Question: I am using eclipse's XML editor to edit a DocBook file.
I don't want the '<ns:', I just want '<callout'.
How to prevent this?

Did some searches, but eclipse's documentation is really poor.
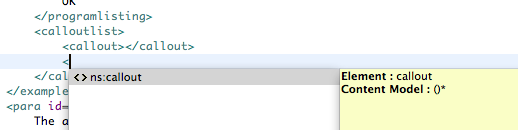
Answer: For some reason, the file had the schema listed twice, once with a namespace prefix. Removed the second one, works now.
'''
<book xmlns="http://www.manning.com/schemas/book" xmlns:ns="http://www.manning.com/schemas/book"
xmlns:xs="http://www.w3.org/2001/XMLSchema" xmlns:xsi="http://www.w3.org/2001/XMLSchema-instance">
'''
Thanks.